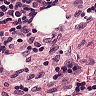
Metastatic tissue present: no